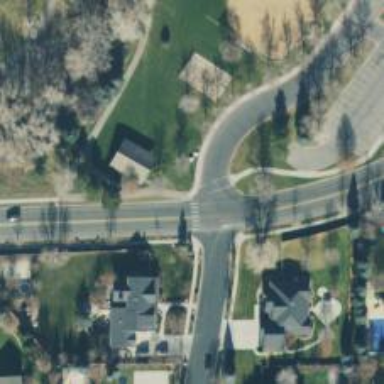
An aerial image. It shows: Marked crossing on footway.